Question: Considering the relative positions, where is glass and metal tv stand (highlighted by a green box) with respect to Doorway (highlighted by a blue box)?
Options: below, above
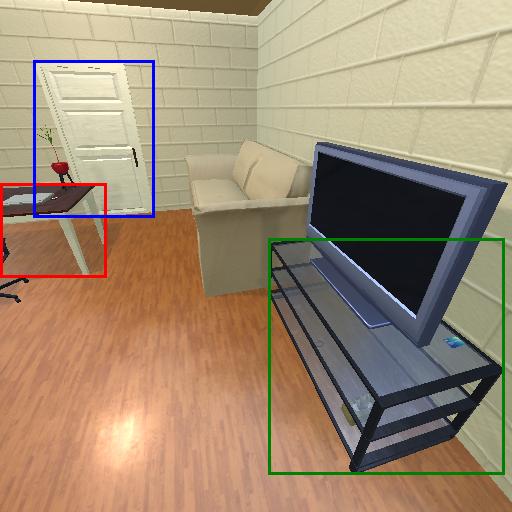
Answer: below